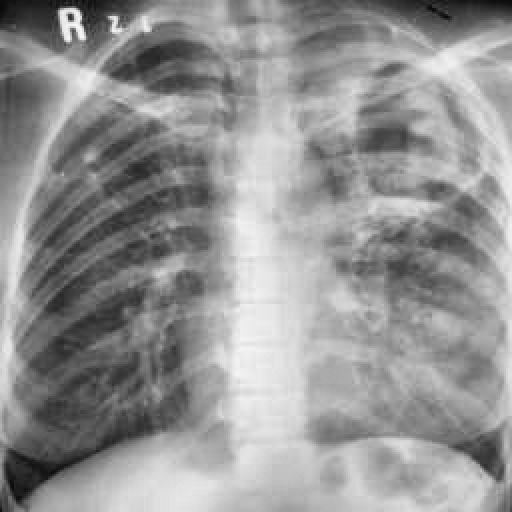
Finding: TUBERCULOSIS